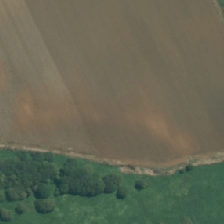
Land cover: shortrotation_cropland